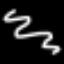
Label: squiggle